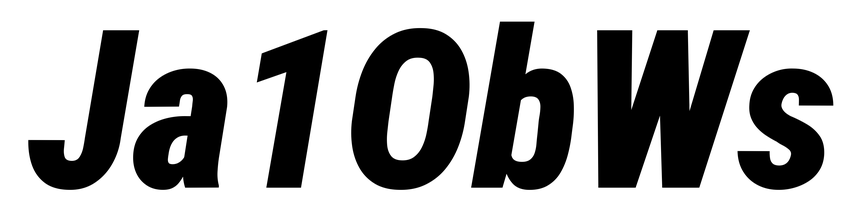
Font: Roboto-Italic_Condensed_Black_Italic